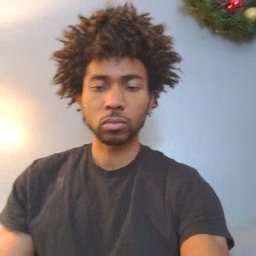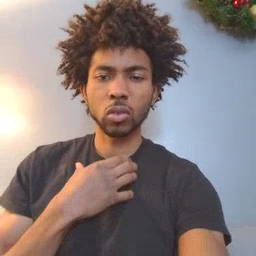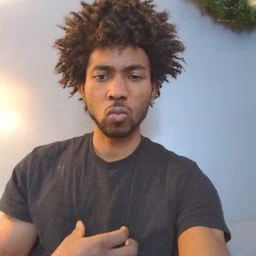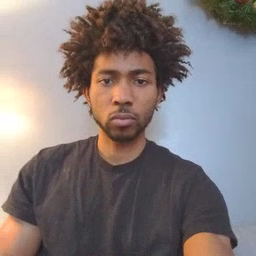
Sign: hungry